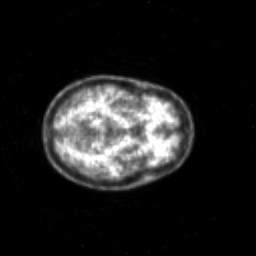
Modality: PET
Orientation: axial
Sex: female
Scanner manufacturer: siemens